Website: crate-barrel
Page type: receipt
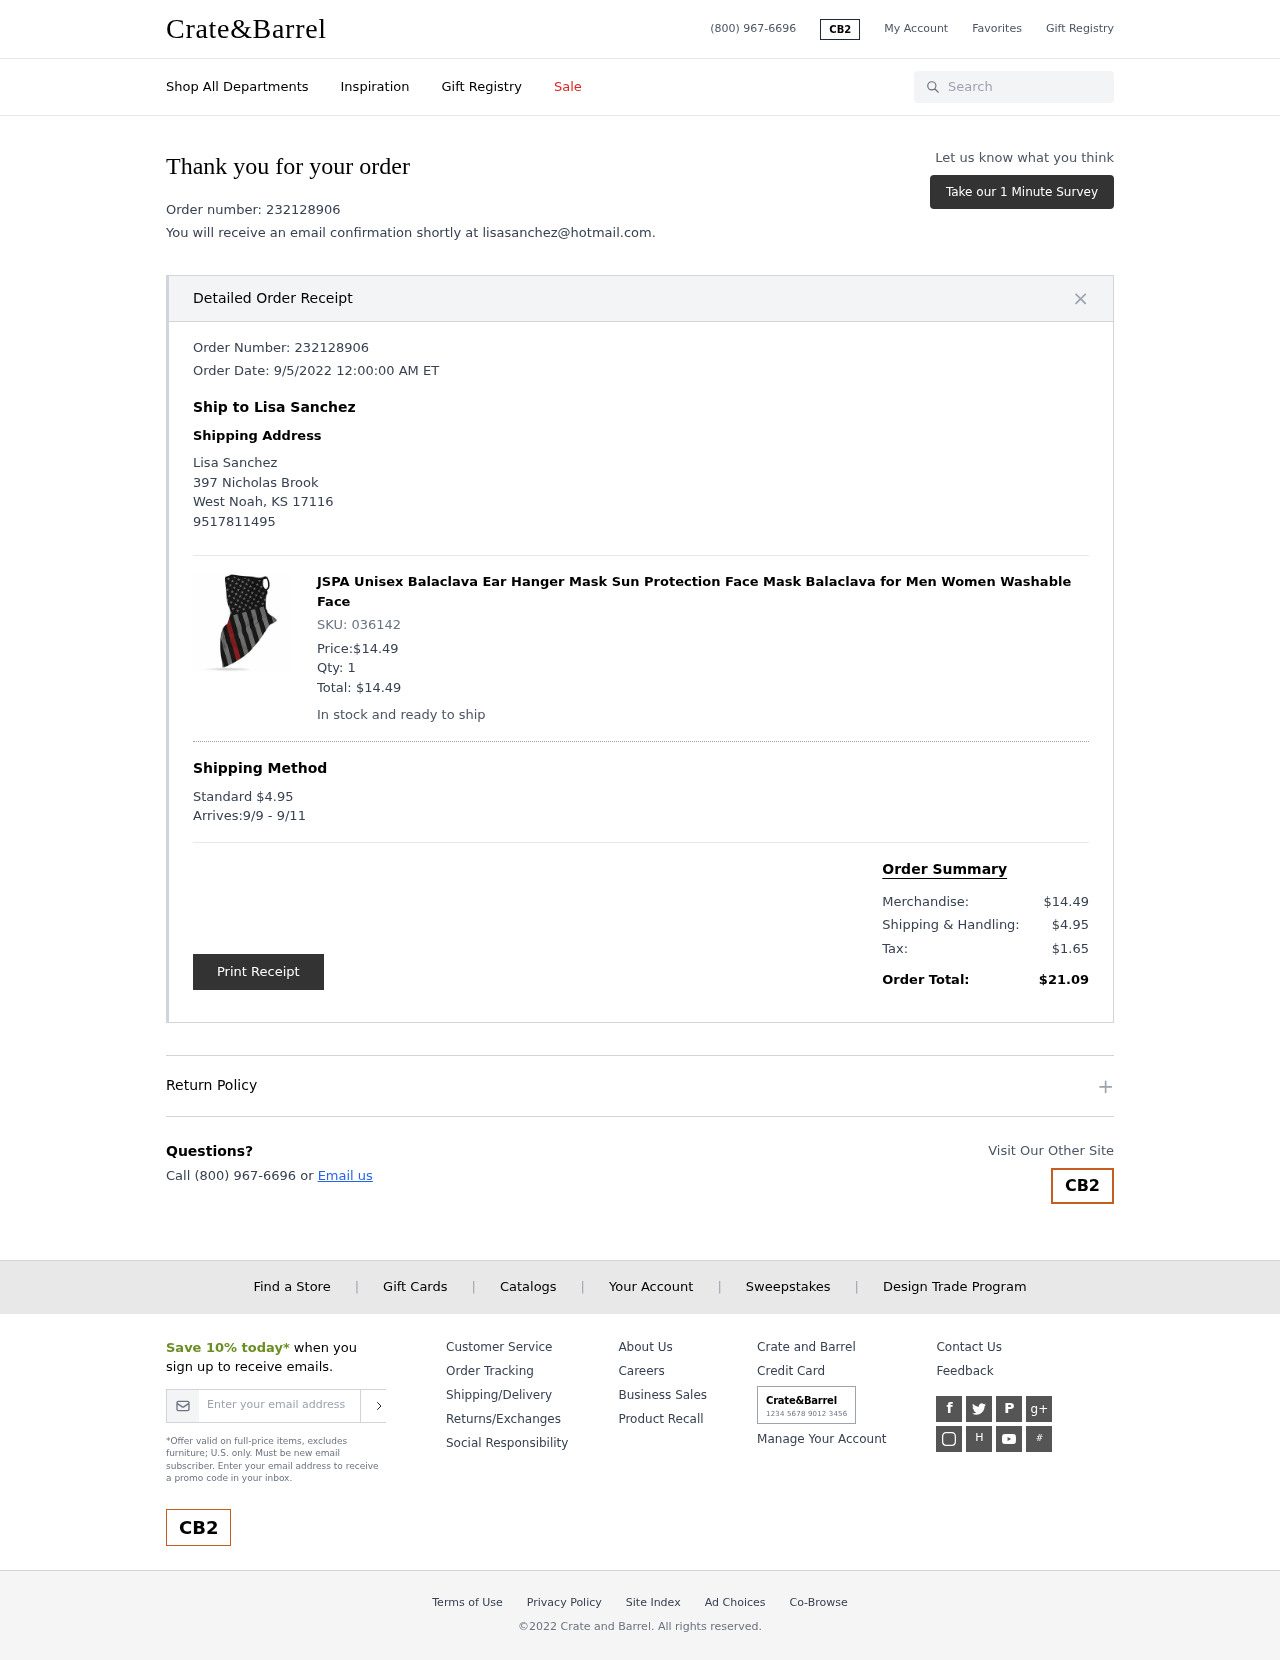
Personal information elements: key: PII_CITY
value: West Noah
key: PII_EMAIL
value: lisasanchez@hotmail.com
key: PII_FULLNAME
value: Lisa Sanchez
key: PII_PHONE
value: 9517811495
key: PII_POSTCODE
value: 17116
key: PII_STATE_ABBR
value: KS
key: PII_STREET
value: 397 Nicholas Brook
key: PII_FULLNAME2
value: Lisa Sanchez
Product elements: key: PRODUCT1_NAME
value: JSPA Unisex Balaclava Ear Hanger Mask Sun Protection Face Mask Balaclava for Men Women Washable Face
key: PRODUCT1_PRICE
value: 14.49
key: PRODUCT1_QUANTITY
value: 1
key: PRODUCT1_SKU
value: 036142
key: PRODUCT1_TOTAL
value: $14.49
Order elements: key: ORDER_ID
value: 232128906
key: ORDER_DATE
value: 9/5/2022 12:00:00 AM ET
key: ORDER_SHIPPING_COST
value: $4.95
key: ORDER_DELIVERY_DATE
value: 9/9 - 9/11
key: ORDER_SUBTOTAL
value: $14.49
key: ORDER_SHIPPING_COST2
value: $4.95
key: ORDER_TAX
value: $1.65
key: ORDER_TOTAL
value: $21.09
Search elements: key: HEADER_SEARCH
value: Search